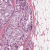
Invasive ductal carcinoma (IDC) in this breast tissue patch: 0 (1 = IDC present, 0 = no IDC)